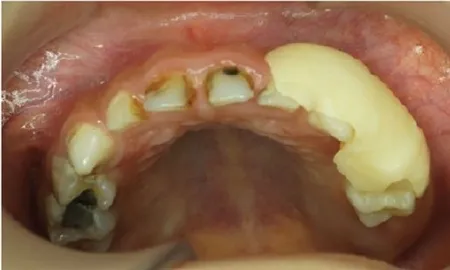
Marsupialization of the cystic cavity. Patient and her parents were carefully notified how to wear and remove the obturator (E).
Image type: medical_photograph (oral_photograph)